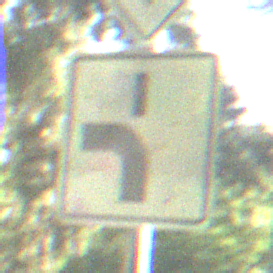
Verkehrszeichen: VerlaufVorfahrtsstrasse5
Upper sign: Vorfahrtsstrasse
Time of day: MorningAfternoon
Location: Outdoor (Nature)
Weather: Clear
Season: NotSpecified
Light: Natural